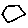
Label: hexagon